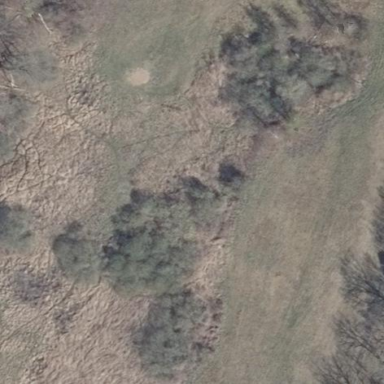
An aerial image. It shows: Patch of scrub vegetation.